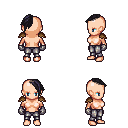
a pixel art fantasy rpg character, female body template, human, light skin, leather shoulder armor, metal pants, raven long mohawk hairstyle, metal gloves, four views (front, back, left, right), 2x2 character sprite sheet, small pixel art, hard edges, no anti-aliasing